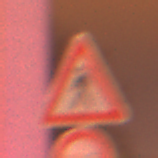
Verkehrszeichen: FussgaengerRechts
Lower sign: Ueberholverbot
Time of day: Night
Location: Outdoor (Urban)
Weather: Overcast
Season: Winter
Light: Artificial